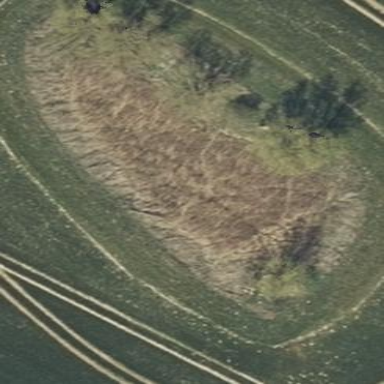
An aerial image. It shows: Patch of scrub vegetation.